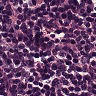
Metastatic tissue present: no